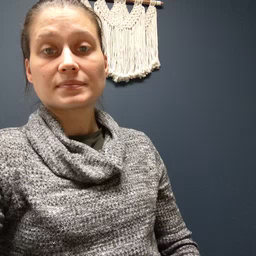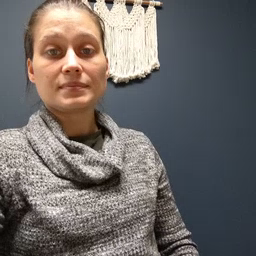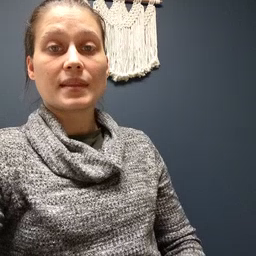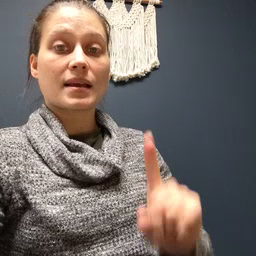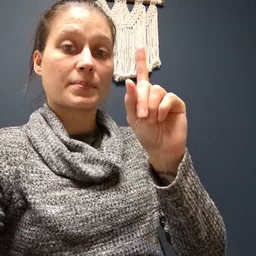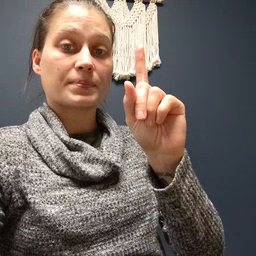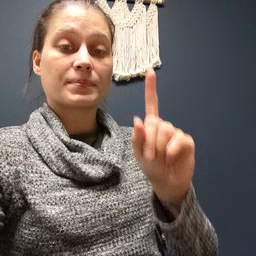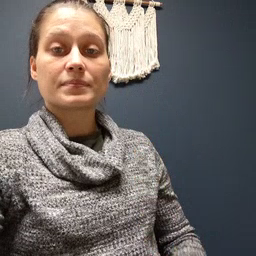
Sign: up